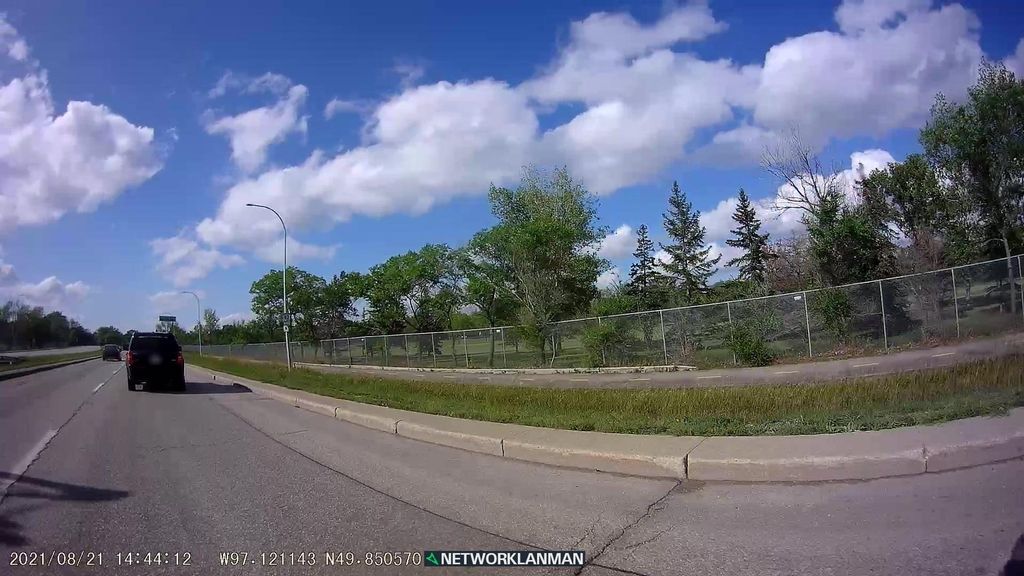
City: winnipeg